Question: I am displaying data from html table to pie chart (HighChart).
I want to display text which are between '<th>..</th>' tag of table tag.
But instead of text .. it displays slice ... slice .. slice everywhere wherever is partition.
'''
<!DOCTYPE html PUBLIC "-//W3C//DTD XHTML 1.0 Transitional//EN" "http://www.w3.org/TR/xhtml1/DTD/xhtml1-transitional.dtd">
<html xmlns="http://www.w3.org/1999/xhtml">
<head>
<title>Pie Charts</title>
<script src="js/jquery-migrate-1.0.0.js" type="text/javascript"></script>
<script src="js/jquery.js" type="text/javascript"></script>
<script>
$(function ()
{
// On document ready, call visualize on the datatable.
$(document).ready(function ()
{
/**
* Visualize an HTML table using Highcharts. The top (horizontal) header
* is used for series names, and the left (vertical) header is used
* for category names. This function is based on jQuery.
* @param {Object} table The reference to the HTML table to visualize
* @param {Object} options Highcharts options
*/
Highcharts.visualize = function (table, options)
{
// the categories
options.xAxis.categories = [];
$('tbody th', table).each(function (i)
{
options.xAxis.categories.push(this.innerHTML);
});
// the data series
options.series = [];
$('tr', table).each(function (i)
{
var tr = this;
$('th, td', tr).each(function (j)
{
if (j > 0) { // skip first column
if (i == 0)
{ // get the name and init the series
options.series[j - 1] =
{
name: this.innerHTML,
data: []
};
}
else
{ // add values
options.series[j - 1].data.push(parseFloat(this.innerHTML));
}
}
});
});
var chart = new Highcharts.Chart(options);
}
var table = document.getElementById('datatable'),
options = {
chart: {
renderTo: 'container',
type: 'pie'
},
title: {
text: 'Data extracted from a HTML table in the page'
},
xAxis: {
},
yAxis: {
title: {
text: 'Units'
}
},
tooltip:
{
formatter: function()
{
return '<b>'+ this.series.name +'</b><br/>'+
this.y +' '+ this.point.name;
}
},
plotOptions: {
pie: {
allowPointSelect: true,
cursor: 'pointer',
dataLabels: {
enabled: true,
color: '#000000',
connectorColor: '#000000',
formatter: function () {
return '<b>' + this.point.name + '</b>: ' + this.percentage + ' %';
}
}
}
}
};
Highcharts.visualize(table, options);
});
});
</script>
</head>
<body>
<script src="http://code.highcharts.com/highcharts.js"></script>
<script src="http://code.highcharts.com/modules/exporting.js"></script>
<div id="container" style="min-width: 400px; height: 400px; margin: 0 auto"></div>
<table id="datatable" border=1>
<thead>
<tr>
<th>Fruits</th>
<th>Qty</th>
</tr>
</thead>
<tbody>
<tr>
<th>Apples</th>
<td>3</td>
</tr>
<tr>
<th>Pears</th>
<td>2</td>
</tr>
<tr>
<th>Plums</th>
<td>5</td>
</tr>
<tr>
<th>Bananas</th>
<td>1</td>
</tr>
<tr>
<th>Oranges</th>
<td>2</td>
</tr>
</tbody>
</table>
</body>
</html>
'''

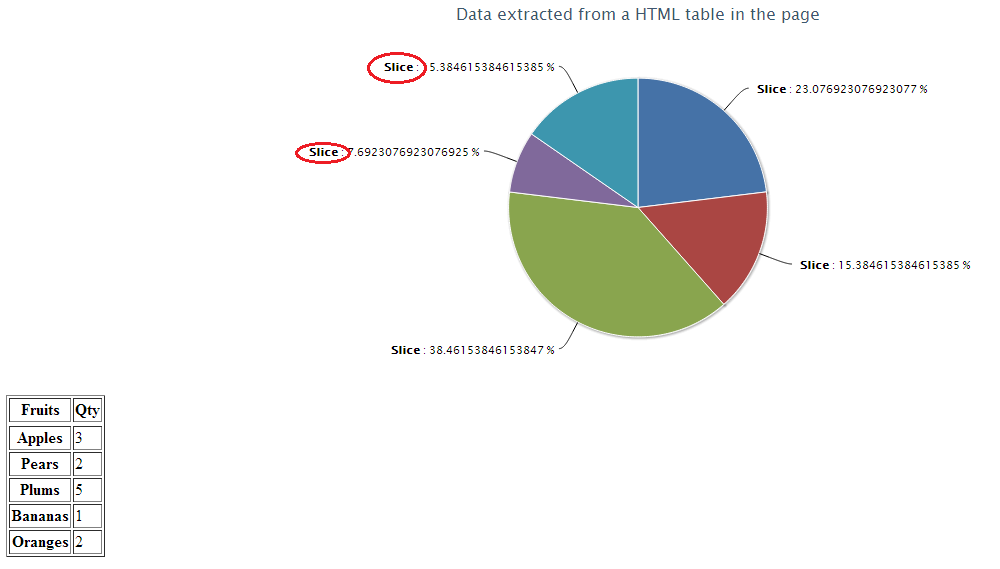
Answer: You should not give the slices name through xAxis' categories field. Slice names should be included in the data object. Try this:
'''
sliceNames = [];
$('tbody th', table).each(function (i)
{
sliceNames.push(this.innerHTML);
});
options.series[j - 1].data.push({name: sliceNames[i - 1], y: parseFloat(this.innerHTML)});
'''
You don't need categories object at all, just populate the slices name into any array variable and use that while pushing data.